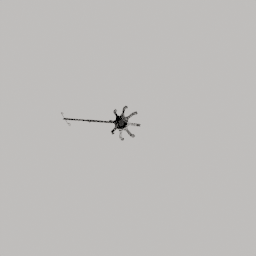
Label: mechanical